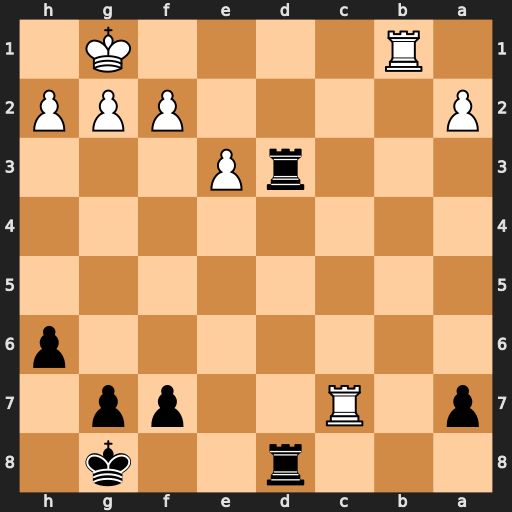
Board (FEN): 3r2k1/p1R2pp1/7p/8/8/3rP3/P4PPP/1R4K1
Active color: b
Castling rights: -
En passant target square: -
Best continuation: Rd1+ Rxd1 Rxd1#